Question: Is it possible in a Tab Bar Controller to make a tab other than the first be the default view that shows up when app is launched?
To better illustrate, when the app launch, instead of document being the first screen is it possible to set "settings" as the first screen? without reorganizing the placement of the items in the tab bar?

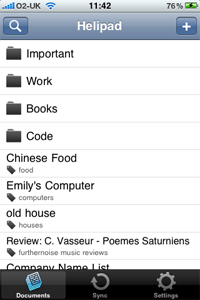
Answer: 'UITabBarController' has a property called 'selectedIndex'. I think that's what you're looking for. In your case, you need to set it to 2 as you want page to be displayed first.